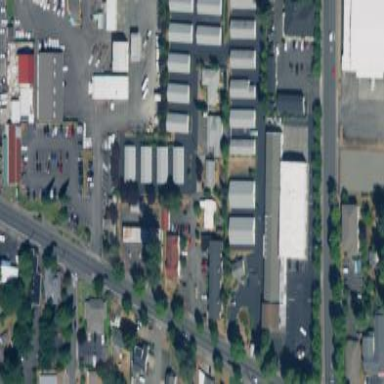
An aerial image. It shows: Garages as the designated land use.